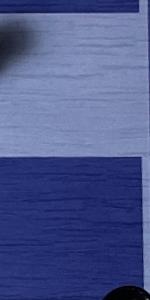
Label: Empty